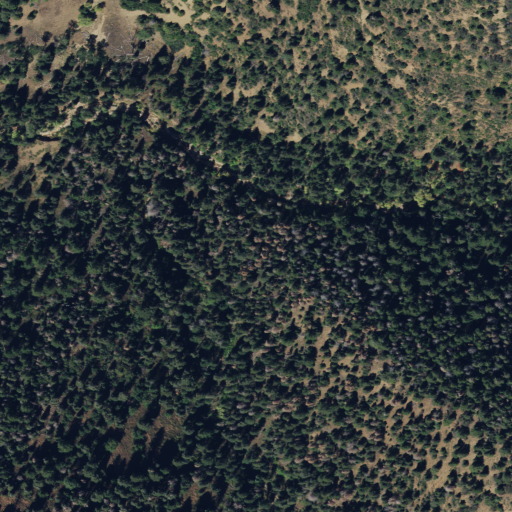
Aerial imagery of valley in Utah named Nephi Canyon containing evergreen forest, deciduous forest, and mixed forest